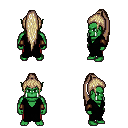
a pixel art fantasy rpg character, male body template, orc, green skin, black robe, red pants, white blonde extra-long topknot hairstyle, cloth bracers, four views (front, back, left, right), 2x2 character sprite sheet, small pixel art, hard edges, no anti-aliasing